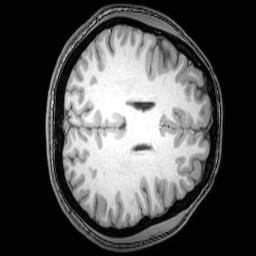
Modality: T1w
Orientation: axial
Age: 25
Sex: female
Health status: healthy
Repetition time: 0.081 s
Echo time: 0.037 s